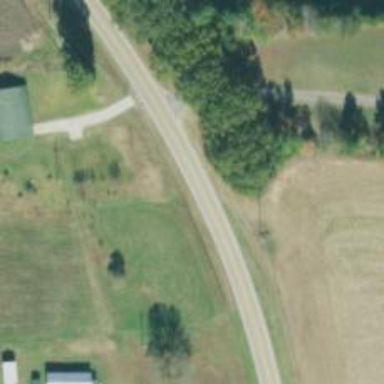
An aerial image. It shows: Secondary road.